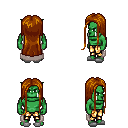
a pixel art fantasy rpg character, male body template, orc, green skin, gray cape, gold greaves, brunette extra-long hairstyle, white slippers, four views (front, back, left, right), 2x2 character sprite sheet, small pixel art, hard edges, no anti-aliasing